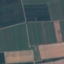
Label: PermanentCrop